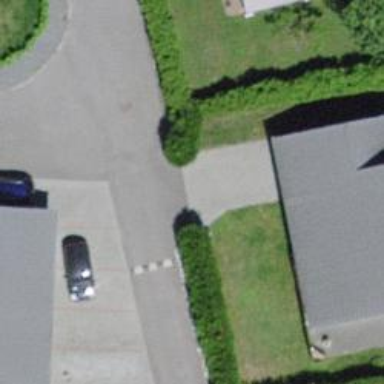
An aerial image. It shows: Hedge acting as barrier.